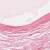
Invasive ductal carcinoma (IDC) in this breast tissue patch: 0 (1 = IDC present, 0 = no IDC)